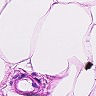
Metastatic tissue present: no